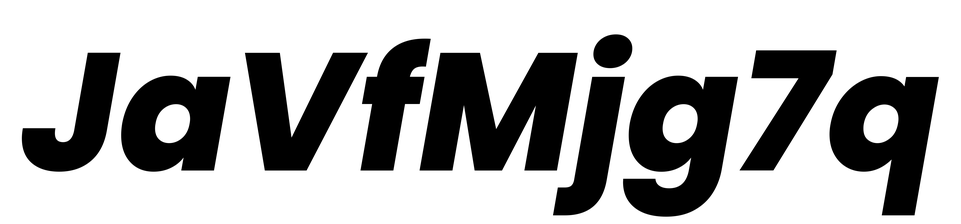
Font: Poppins-ExtraBoldItalic